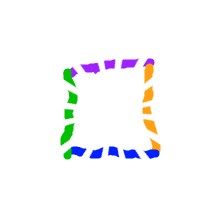
Shape: square